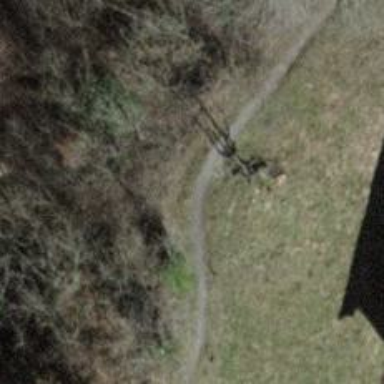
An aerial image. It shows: Path.